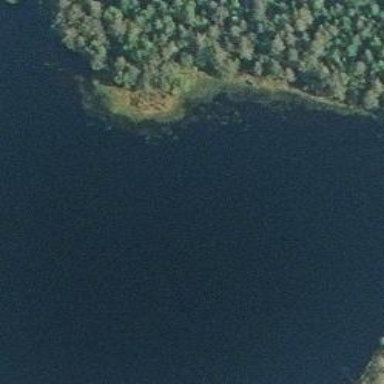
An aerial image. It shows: Pond with natural water.